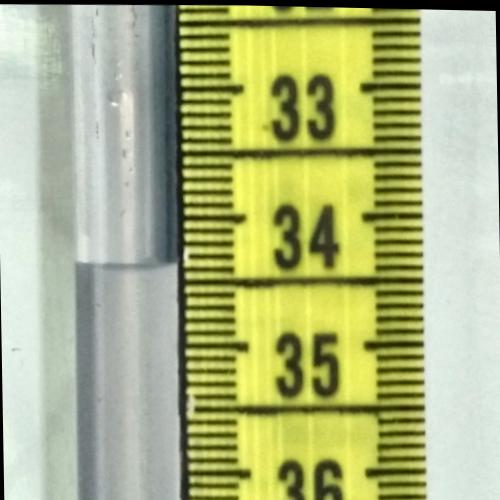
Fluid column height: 34.4 cm